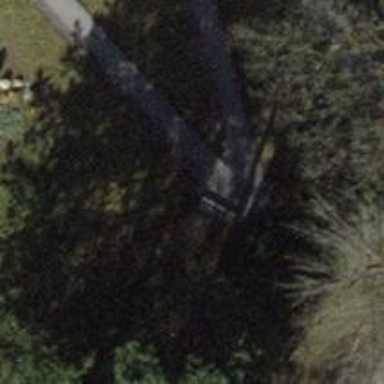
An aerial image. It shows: Bench.